Question: I have a data table:
'''
<p:dataTable id="pDataTableListaRegistros"
var="registro"
value="#{arquivoBean.listaRegistros}"
paginator="true"
rows="20"
filteredValue="#{arquivoBean.filteredListaRegistros}"
styleClass="tabelaCentralizada">
'''
I would like to get the values entered in filter fields "Code", "Data do Registro" and "Usuario" to manipulate in a backing bean.

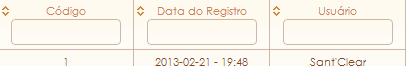
Answer: You can get the filter value from the datatable by
1. Obtain a reference to the datatable from the view either by binding or walking the tree. By binding, you'll have: <p:dataTable binding="#{arquivoBean.theDataTable}" id="pDataTableListaRegistros" var="registro" value="#{arquivoBean.listaRegistros}" paginator="true" rows="20" filteredValue="#{arquivoBean.filteredListaRegistros}" styleClass="tabelaCentralizada"/>
And in your backing bean: DataTable theDataTable = new DataTable();
//getter and setter
2. From the binding Map<String, String> theFilterValues = theDataTable.getFilters(); //This returns a map of column-filterText mapping.